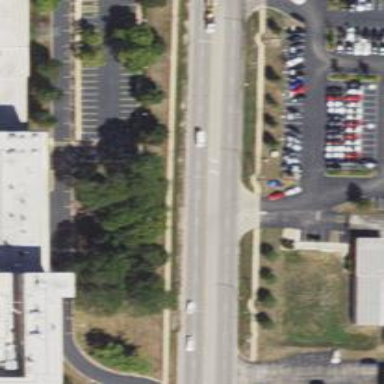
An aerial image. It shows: Primary highway with asphalt surface and separate sidewalk.